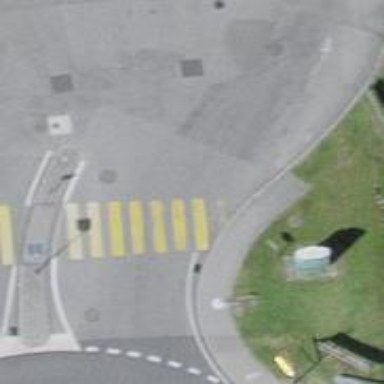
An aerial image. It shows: Kerb serving as barrier.